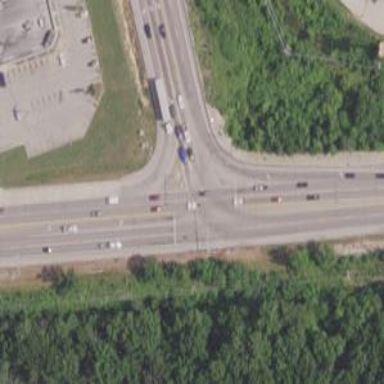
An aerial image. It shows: Expressway with asphalt surface categorized as trunk highway.